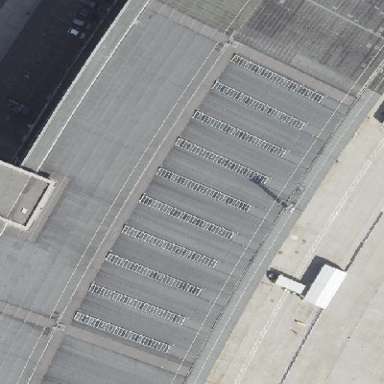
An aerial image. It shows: Hangar building with flat black roof.